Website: slack
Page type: payment
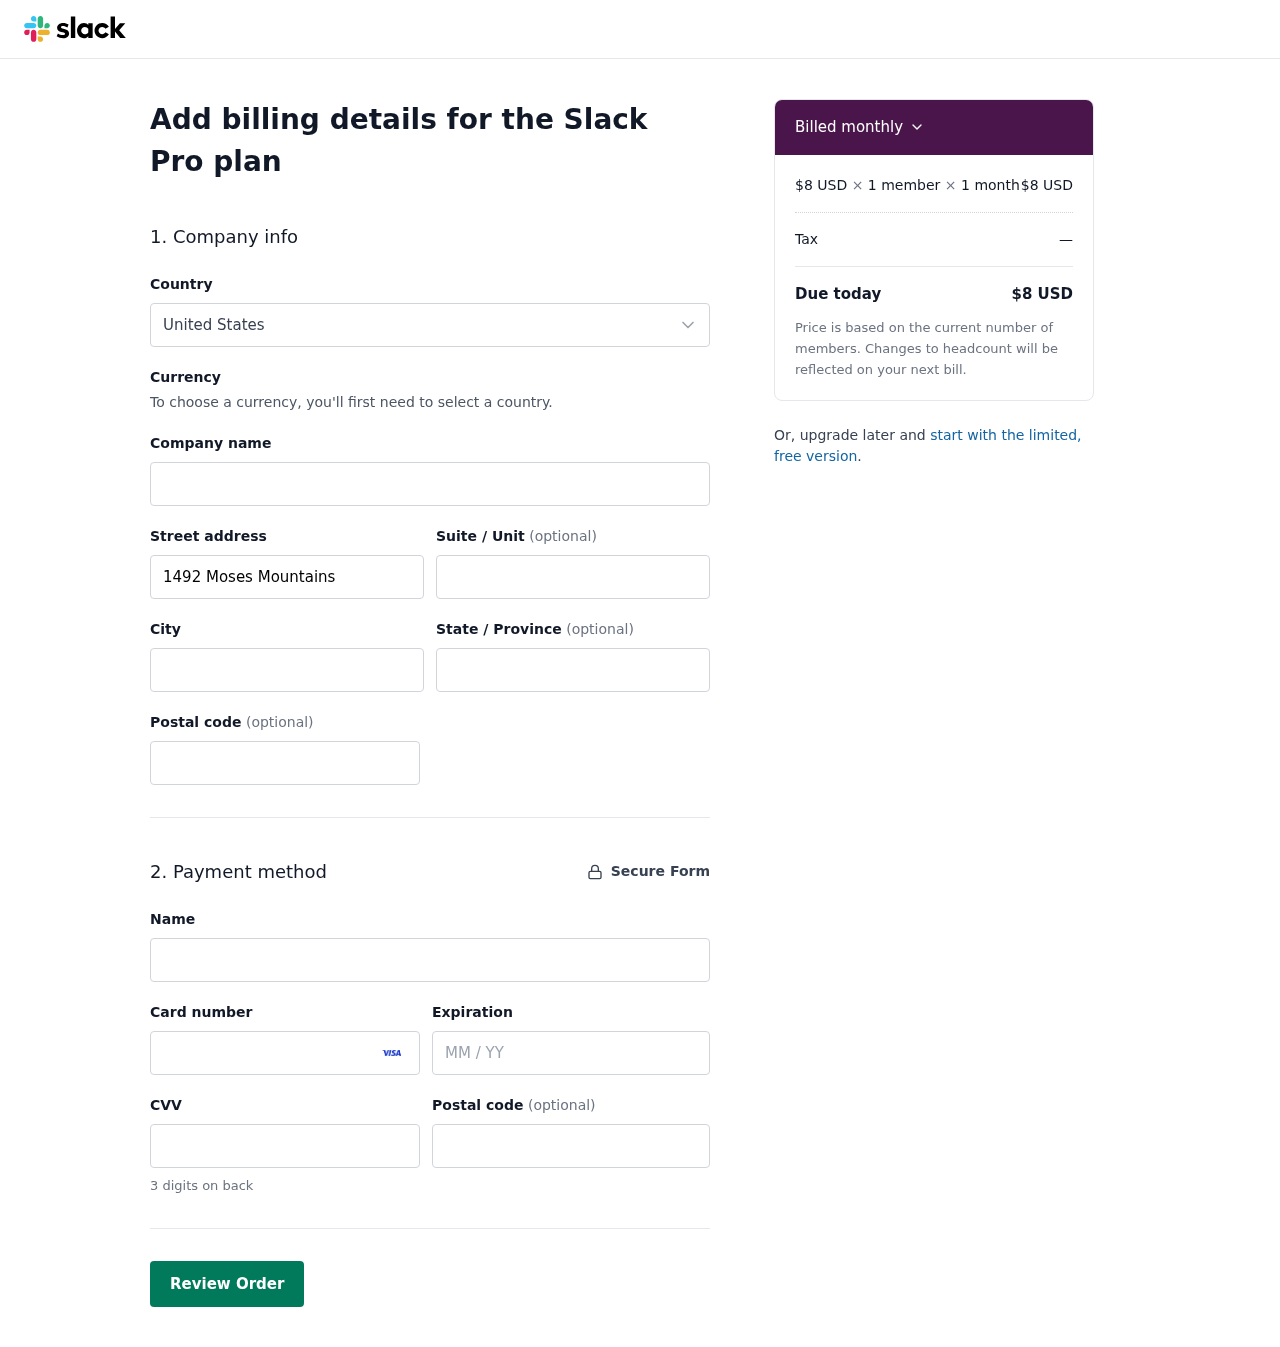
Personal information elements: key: PII_COUNTRY
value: United States
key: PII_STREET
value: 1492 Moses Mountains
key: PII_CITY
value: Edwardport
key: PII_STATE
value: Wisconsin
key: PII_POSTCODE
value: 90335
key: PII_FULLNAME
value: April Rodriguez
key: PII_CARD_NUMBER
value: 4093 3634 5683 4326
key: PII_CARD_EXPIRY
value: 02/26
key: PII_CARD_CVV
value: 780
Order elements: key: ORDER_PRICE_PER_MEMBER
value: $8 USD
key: ORDER_NUM_MEMBERS
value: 1 member
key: ORDER_NUM_MONTHS
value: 1 month
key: ORDER_SUBTOTAL
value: $8 USD
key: ORDER_TAX
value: —
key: ORDER_TOTAL
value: $8 USD